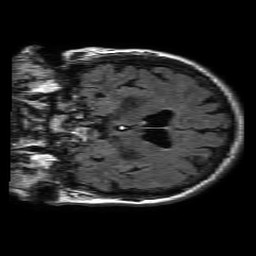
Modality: FLAIR
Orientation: coronal
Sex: female
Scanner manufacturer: philips
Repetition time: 11 s
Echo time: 0.125 s